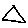
Label: triangle